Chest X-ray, AP view. Patient: 52 years old, sex M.
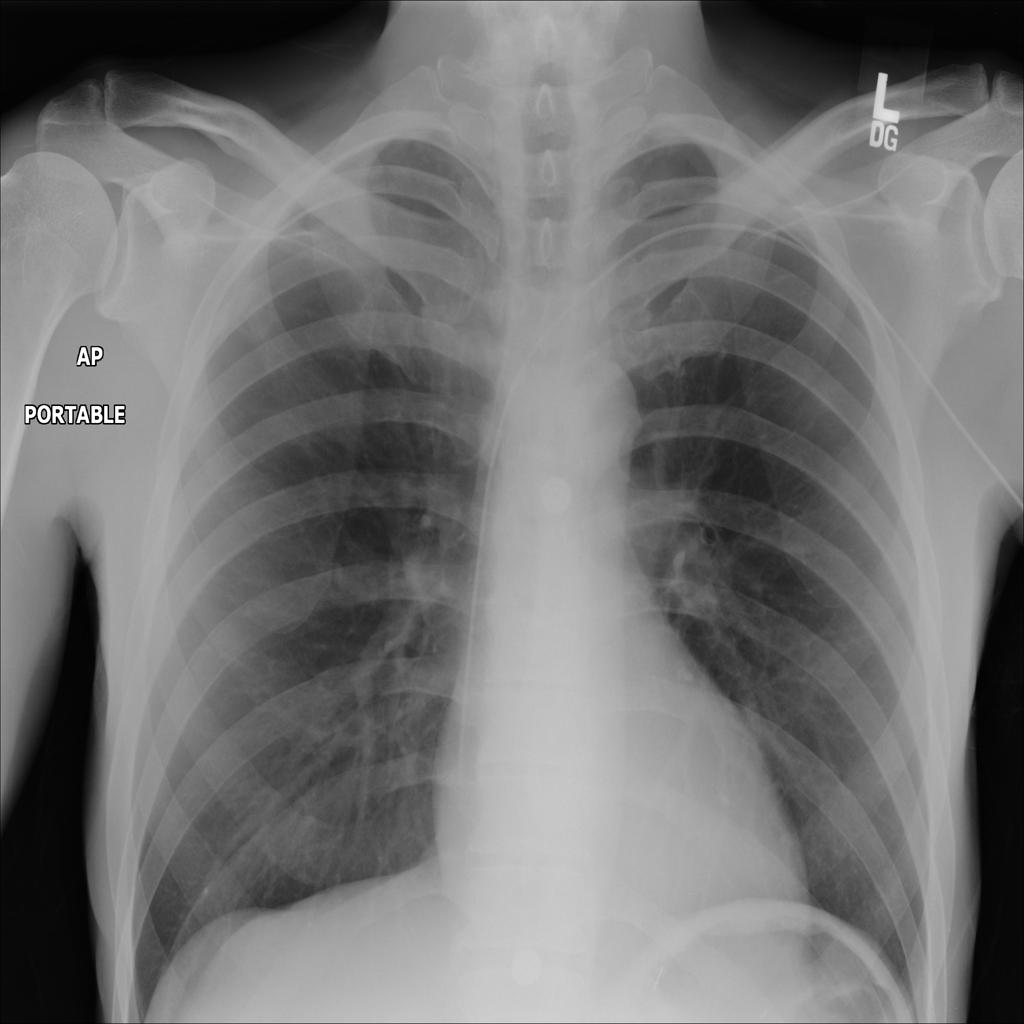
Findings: No Finding